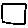
Label: square